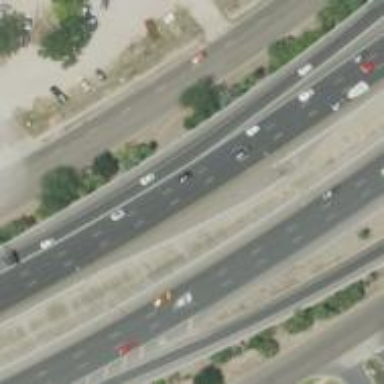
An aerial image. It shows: Motorway link.